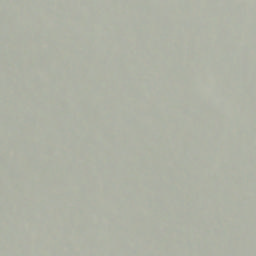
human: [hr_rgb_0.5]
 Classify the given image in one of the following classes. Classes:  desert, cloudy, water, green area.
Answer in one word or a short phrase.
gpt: cloudy